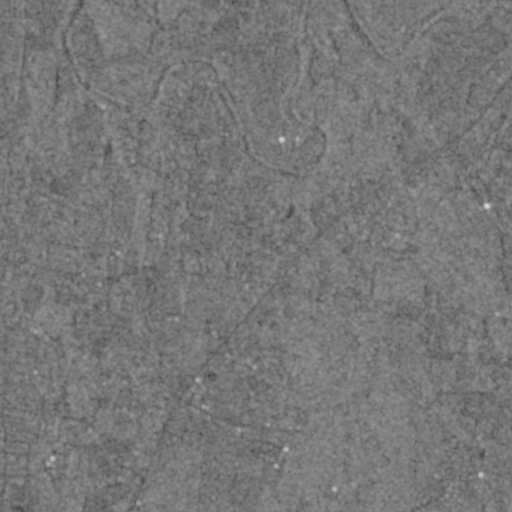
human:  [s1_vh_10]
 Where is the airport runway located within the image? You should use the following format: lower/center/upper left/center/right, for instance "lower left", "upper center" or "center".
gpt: The airport runway is located in the upper left of the image.
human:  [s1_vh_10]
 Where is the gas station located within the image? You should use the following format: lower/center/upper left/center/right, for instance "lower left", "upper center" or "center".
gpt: The gas station is located in the lower left of the image.
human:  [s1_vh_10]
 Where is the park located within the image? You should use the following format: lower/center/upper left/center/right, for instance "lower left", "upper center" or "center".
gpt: The park is located in the lower left of the image.
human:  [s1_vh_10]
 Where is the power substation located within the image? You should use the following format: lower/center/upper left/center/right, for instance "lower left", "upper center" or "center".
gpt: The power substation is located in the center of the image.
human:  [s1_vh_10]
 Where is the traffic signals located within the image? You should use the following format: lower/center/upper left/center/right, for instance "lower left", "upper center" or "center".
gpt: The traffic signals is located in the center of the image.
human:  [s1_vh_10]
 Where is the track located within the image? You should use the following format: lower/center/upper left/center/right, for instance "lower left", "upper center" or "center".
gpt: There is no track in the image.

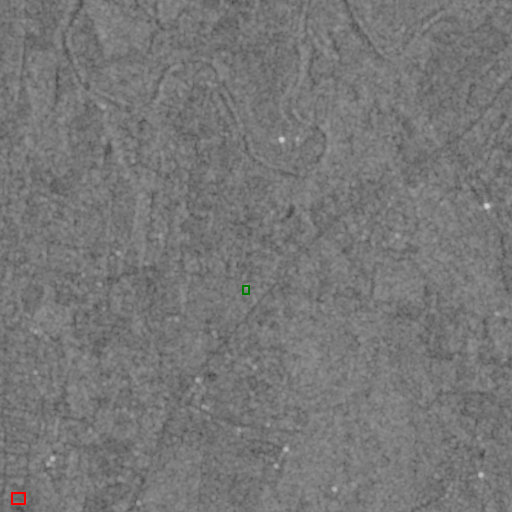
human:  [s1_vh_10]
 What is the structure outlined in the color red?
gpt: The structure outlined in red is a park.
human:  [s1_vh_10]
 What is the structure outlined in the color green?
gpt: The structure outlined in green is a power substation.
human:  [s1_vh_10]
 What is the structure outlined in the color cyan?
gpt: There is no cyan outline.